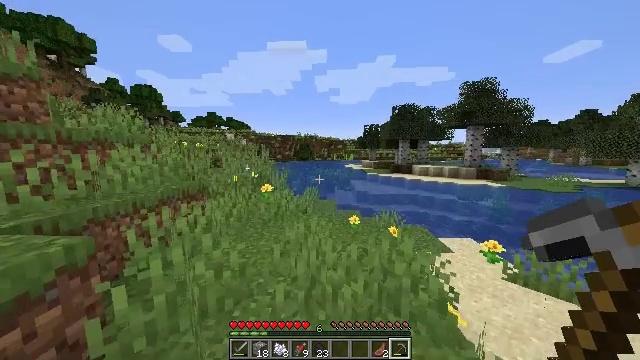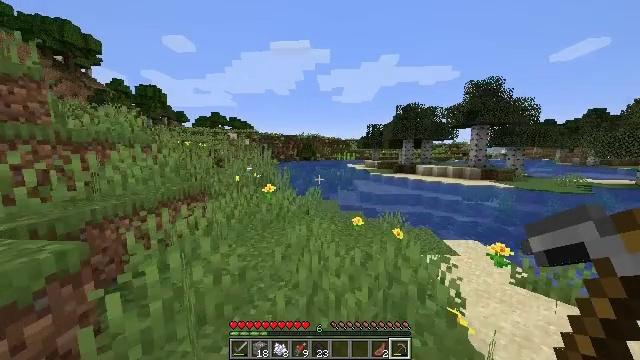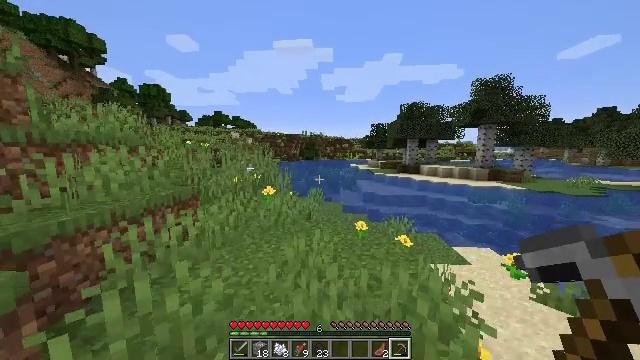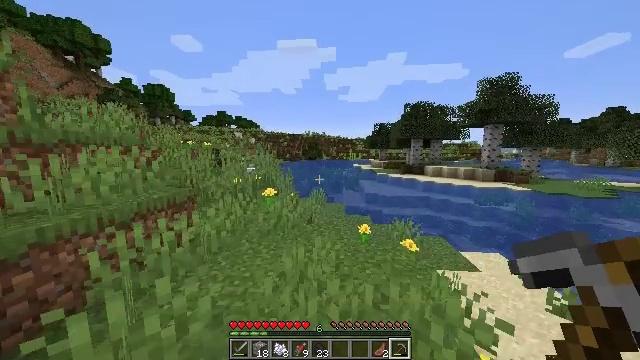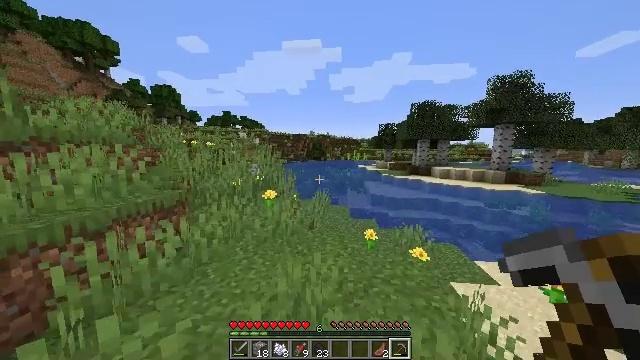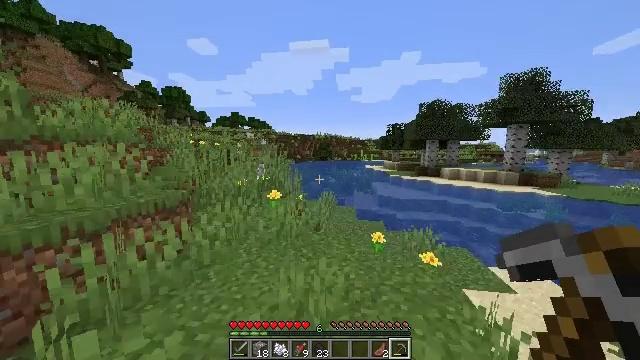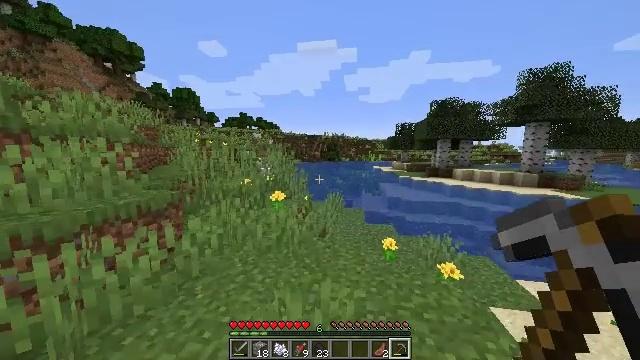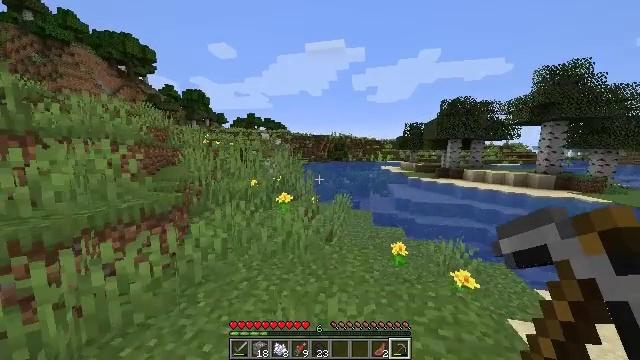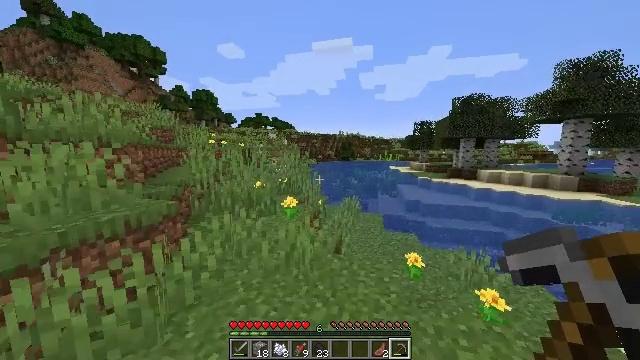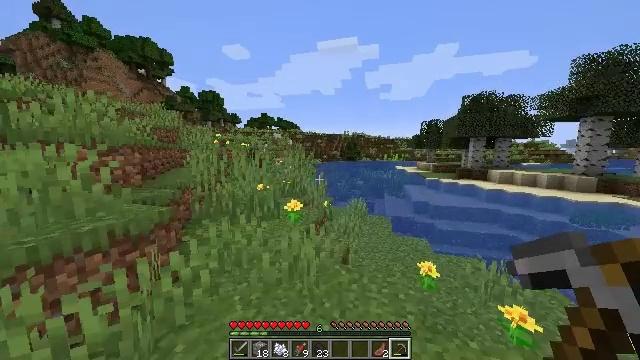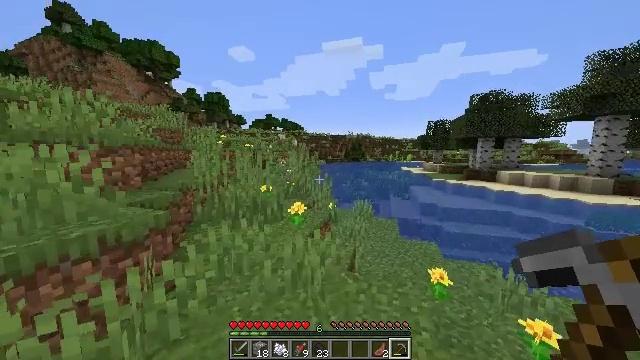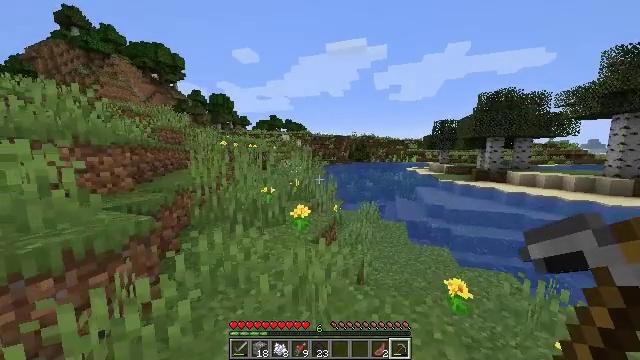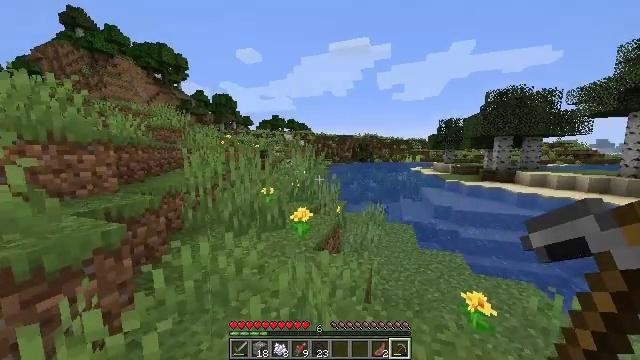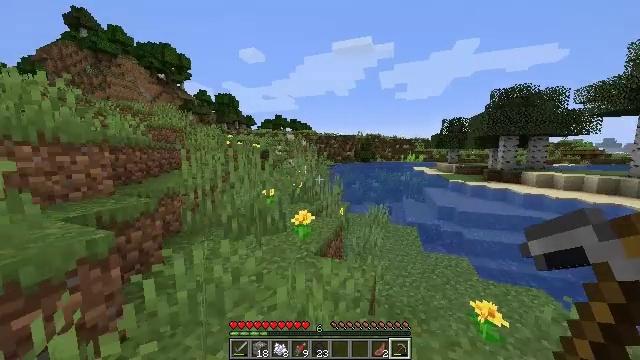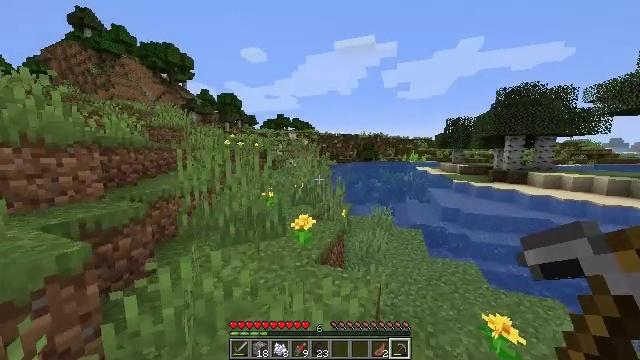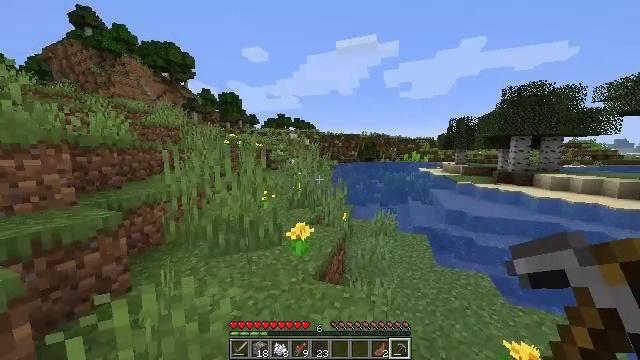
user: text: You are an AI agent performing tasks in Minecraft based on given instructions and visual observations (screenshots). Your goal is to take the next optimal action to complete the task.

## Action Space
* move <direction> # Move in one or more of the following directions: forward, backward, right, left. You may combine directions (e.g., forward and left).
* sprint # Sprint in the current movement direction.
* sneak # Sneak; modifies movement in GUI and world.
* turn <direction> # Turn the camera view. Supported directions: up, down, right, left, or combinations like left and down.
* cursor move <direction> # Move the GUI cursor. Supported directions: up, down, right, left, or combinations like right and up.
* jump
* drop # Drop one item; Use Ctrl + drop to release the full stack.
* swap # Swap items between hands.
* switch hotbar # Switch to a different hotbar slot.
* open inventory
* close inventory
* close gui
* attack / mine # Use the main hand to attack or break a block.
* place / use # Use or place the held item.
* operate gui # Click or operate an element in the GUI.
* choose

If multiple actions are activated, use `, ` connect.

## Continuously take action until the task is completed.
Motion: motion action
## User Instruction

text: Kill the salmon.
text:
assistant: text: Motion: move forward
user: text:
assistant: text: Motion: move forward
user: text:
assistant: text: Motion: move forward
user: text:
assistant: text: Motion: move forward, turn left
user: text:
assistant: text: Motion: move forward, turn left
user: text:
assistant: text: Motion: move forward, turn left
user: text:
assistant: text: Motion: move forward, turn left
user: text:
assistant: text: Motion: move forward, turn left
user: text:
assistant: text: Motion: move forward, turn left
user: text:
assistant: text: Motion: move forward, turn left
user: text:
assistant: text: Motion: move forward, turn left
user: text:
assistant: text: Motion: move forward
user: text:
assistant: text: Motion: move forward
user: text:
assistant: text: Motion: move forward
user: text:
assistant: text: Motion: move forward
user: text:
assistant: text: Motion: move forward
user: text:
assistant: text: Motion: move forward
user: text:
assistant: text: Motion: move forward
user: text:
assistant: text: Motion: move forward
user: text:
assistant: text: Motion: move forward
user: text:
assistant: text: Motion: move forward
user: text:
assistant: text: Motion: move forward
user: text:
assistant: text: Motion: move forward
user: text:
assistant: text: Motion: move forward
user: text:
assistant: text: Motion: move forward
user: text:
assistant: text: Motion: move forward
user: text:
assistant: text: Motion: move forward
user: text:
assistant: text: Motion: move forward
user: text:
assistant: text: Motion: move forward
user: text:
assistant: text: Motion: move forward